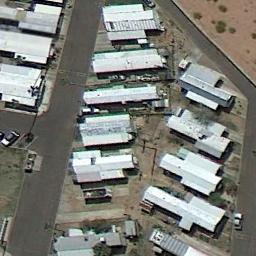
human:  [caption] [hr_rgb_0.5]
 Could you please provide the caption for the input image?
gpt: There are nine mobile homes here .

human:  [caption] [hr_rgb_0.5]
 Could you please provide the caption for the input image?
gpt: Many buildings of different shapes are in mobile home parks .

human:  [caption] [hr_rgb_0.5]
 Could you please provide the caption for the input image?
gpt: The mobile home park is on the bare land next to the road .

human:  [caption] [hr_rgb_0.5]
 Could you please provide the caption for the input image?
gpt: The mobile home park with some white mobile homes is surrounded by roads .

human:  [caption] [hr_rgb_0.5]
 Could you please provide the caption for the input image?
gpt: There are some white buildings in the mobile home park .